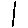
Label: line